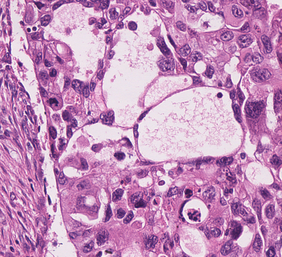
Tumor epithelial tissue: yes
Tumor-associated stroma tissue: yes
Normal tissue: no